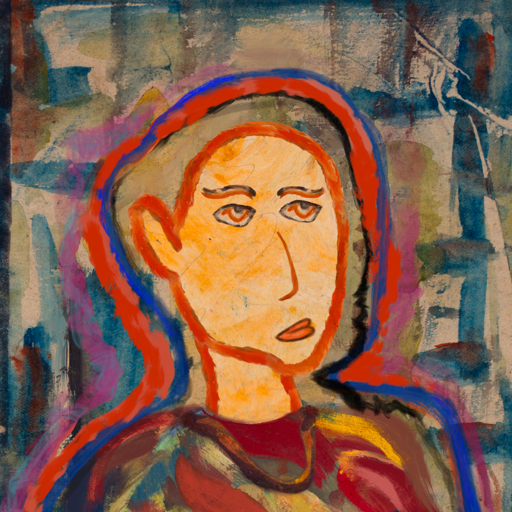
Background: Orphan, Head And Neck Side: Experience, Face Side: Experience, Bust: Mother_And_Son_Son, Hair Side: Experience, Head Accessory: Blank, Second Necklace: Comrade, Necklace: Blank, Baby: Blank